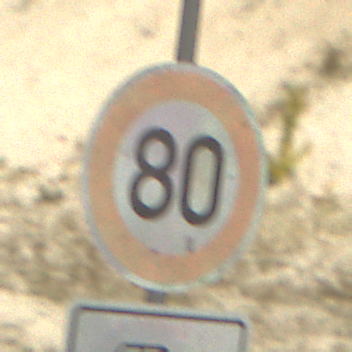
Verkehrszeichen: Geschwindigkeit80
Zusatzzeichen unten: HinweisDurchSinnbild15
Umgebung: Outdoor, Beach
Tageszeit: Midday
Wetter: PartlyCloudy
Licht: Natural
Jahreszeit: NotSpecified
Kontrast: HighContrast